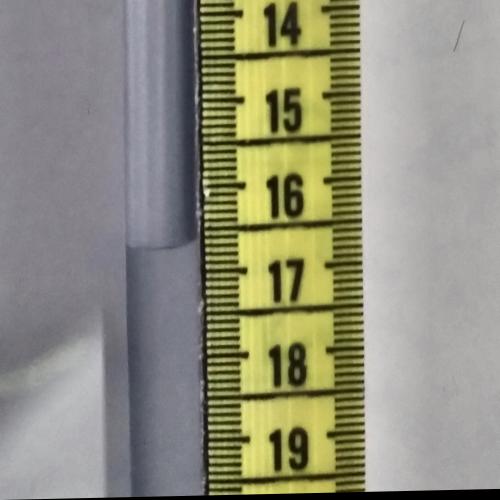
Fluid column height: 16.7 cm